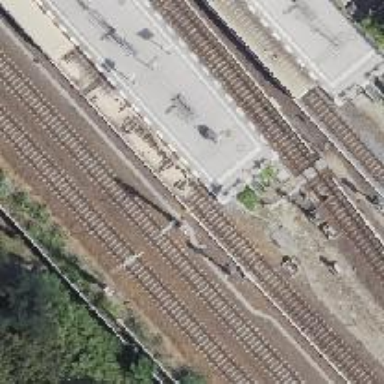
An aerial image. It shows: Railway signal.